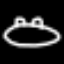
Label: frog